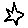
Label: star